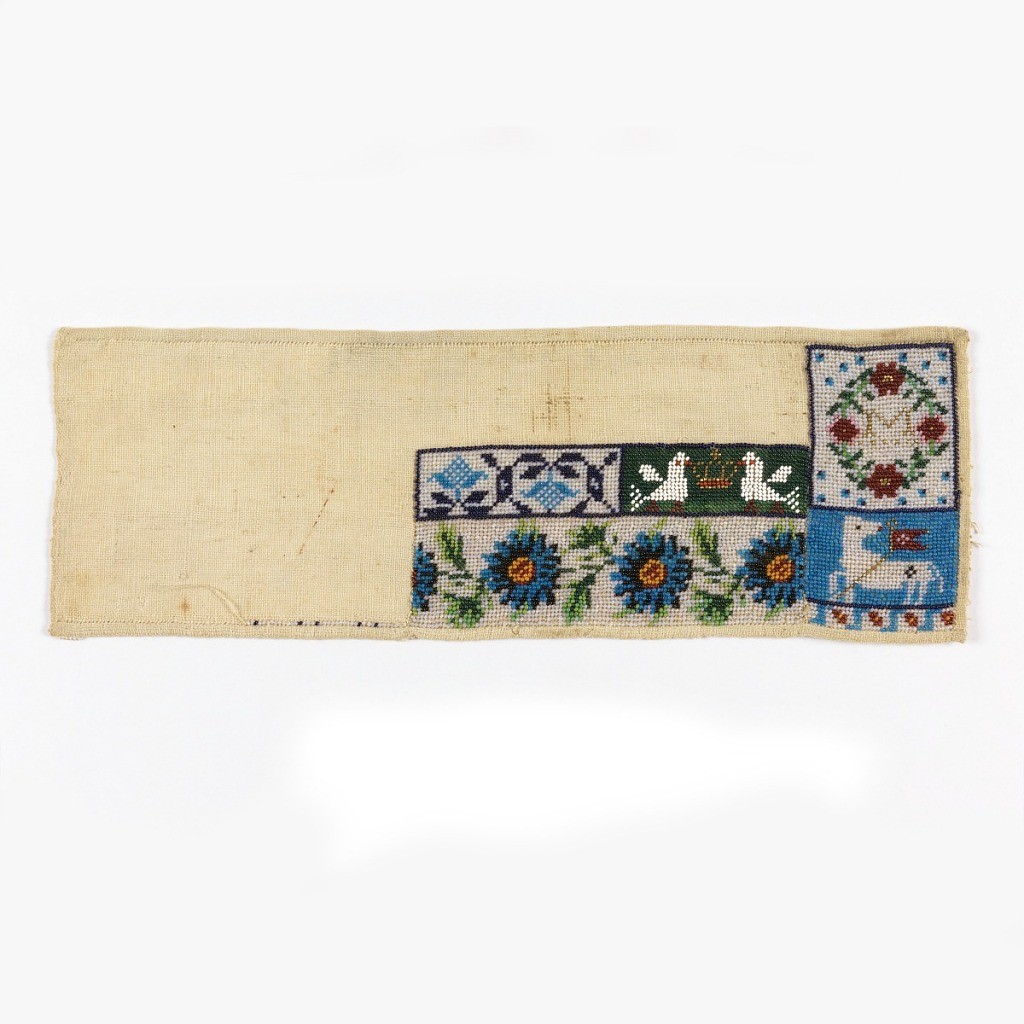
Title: Sampler
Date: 19th century
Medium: glass beads, cotton Technique: embroidery with beads
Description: Unfinished beadwork sampler with five patterns: two floral borders, one stylized and one naturalistic; two confronted birds; a wreath with the initial M; and an agnus dei.